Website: lowes
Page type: orders-overview
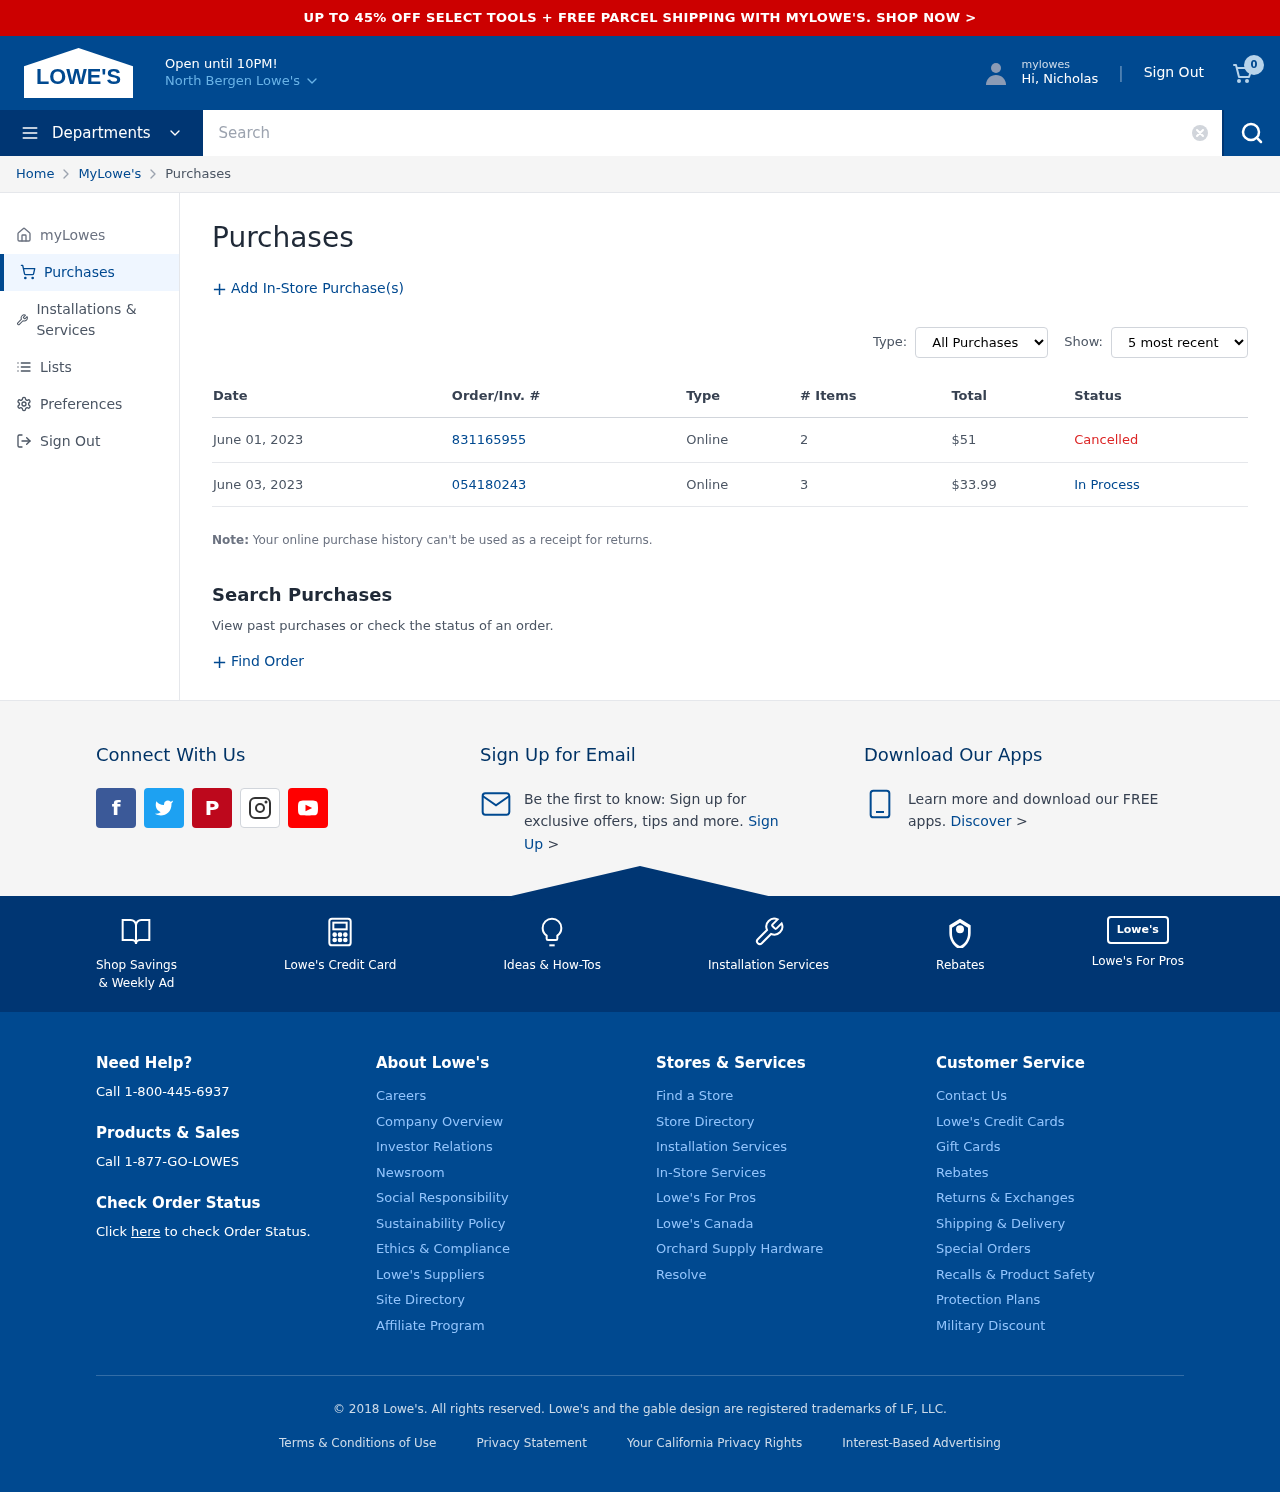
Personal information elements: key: PII_FIRSTNAME
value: Nicholas
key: PII_CITY
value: North Bergen
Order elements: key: ORDER_NUM_ITEMS
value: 0
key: ORDER_DATE
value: June 01, 2023
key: ORDER_ID
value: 831165955
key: ORDER_NUM_ITEMS
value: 2
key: ORDER_TOTAL
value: $51
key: ORDER_DATE2
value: June 03, 2023
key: ORDER_ID2
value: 054180243
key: ORDER_NUM_ITEMS2
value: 3
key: ORDER_TOTAL2
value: $33.99
Search elements: key: HEADER_SEARCH
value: Search